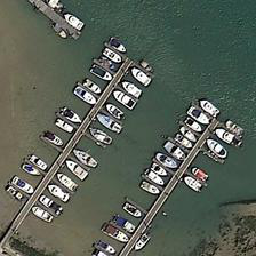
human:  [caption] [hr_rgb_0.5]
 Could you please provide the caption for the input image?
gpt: Near the lake is a green woodland.

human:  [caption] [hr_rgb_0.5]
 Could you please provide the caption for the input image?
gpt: The big pond is surrounded by a white circle.

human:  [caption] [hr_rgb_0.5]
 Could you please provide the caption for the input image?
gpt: The white pond is white circle.

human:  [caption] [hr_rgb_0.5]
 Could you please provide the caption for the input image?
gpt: By the lake is a green forest.

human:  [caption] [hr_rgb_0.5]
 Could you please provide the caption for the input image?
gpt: near a lake is a green forest area.